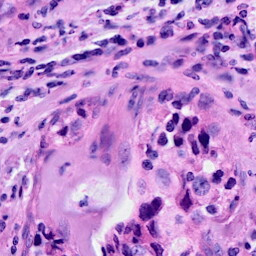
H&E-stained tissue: Breast